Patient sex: M
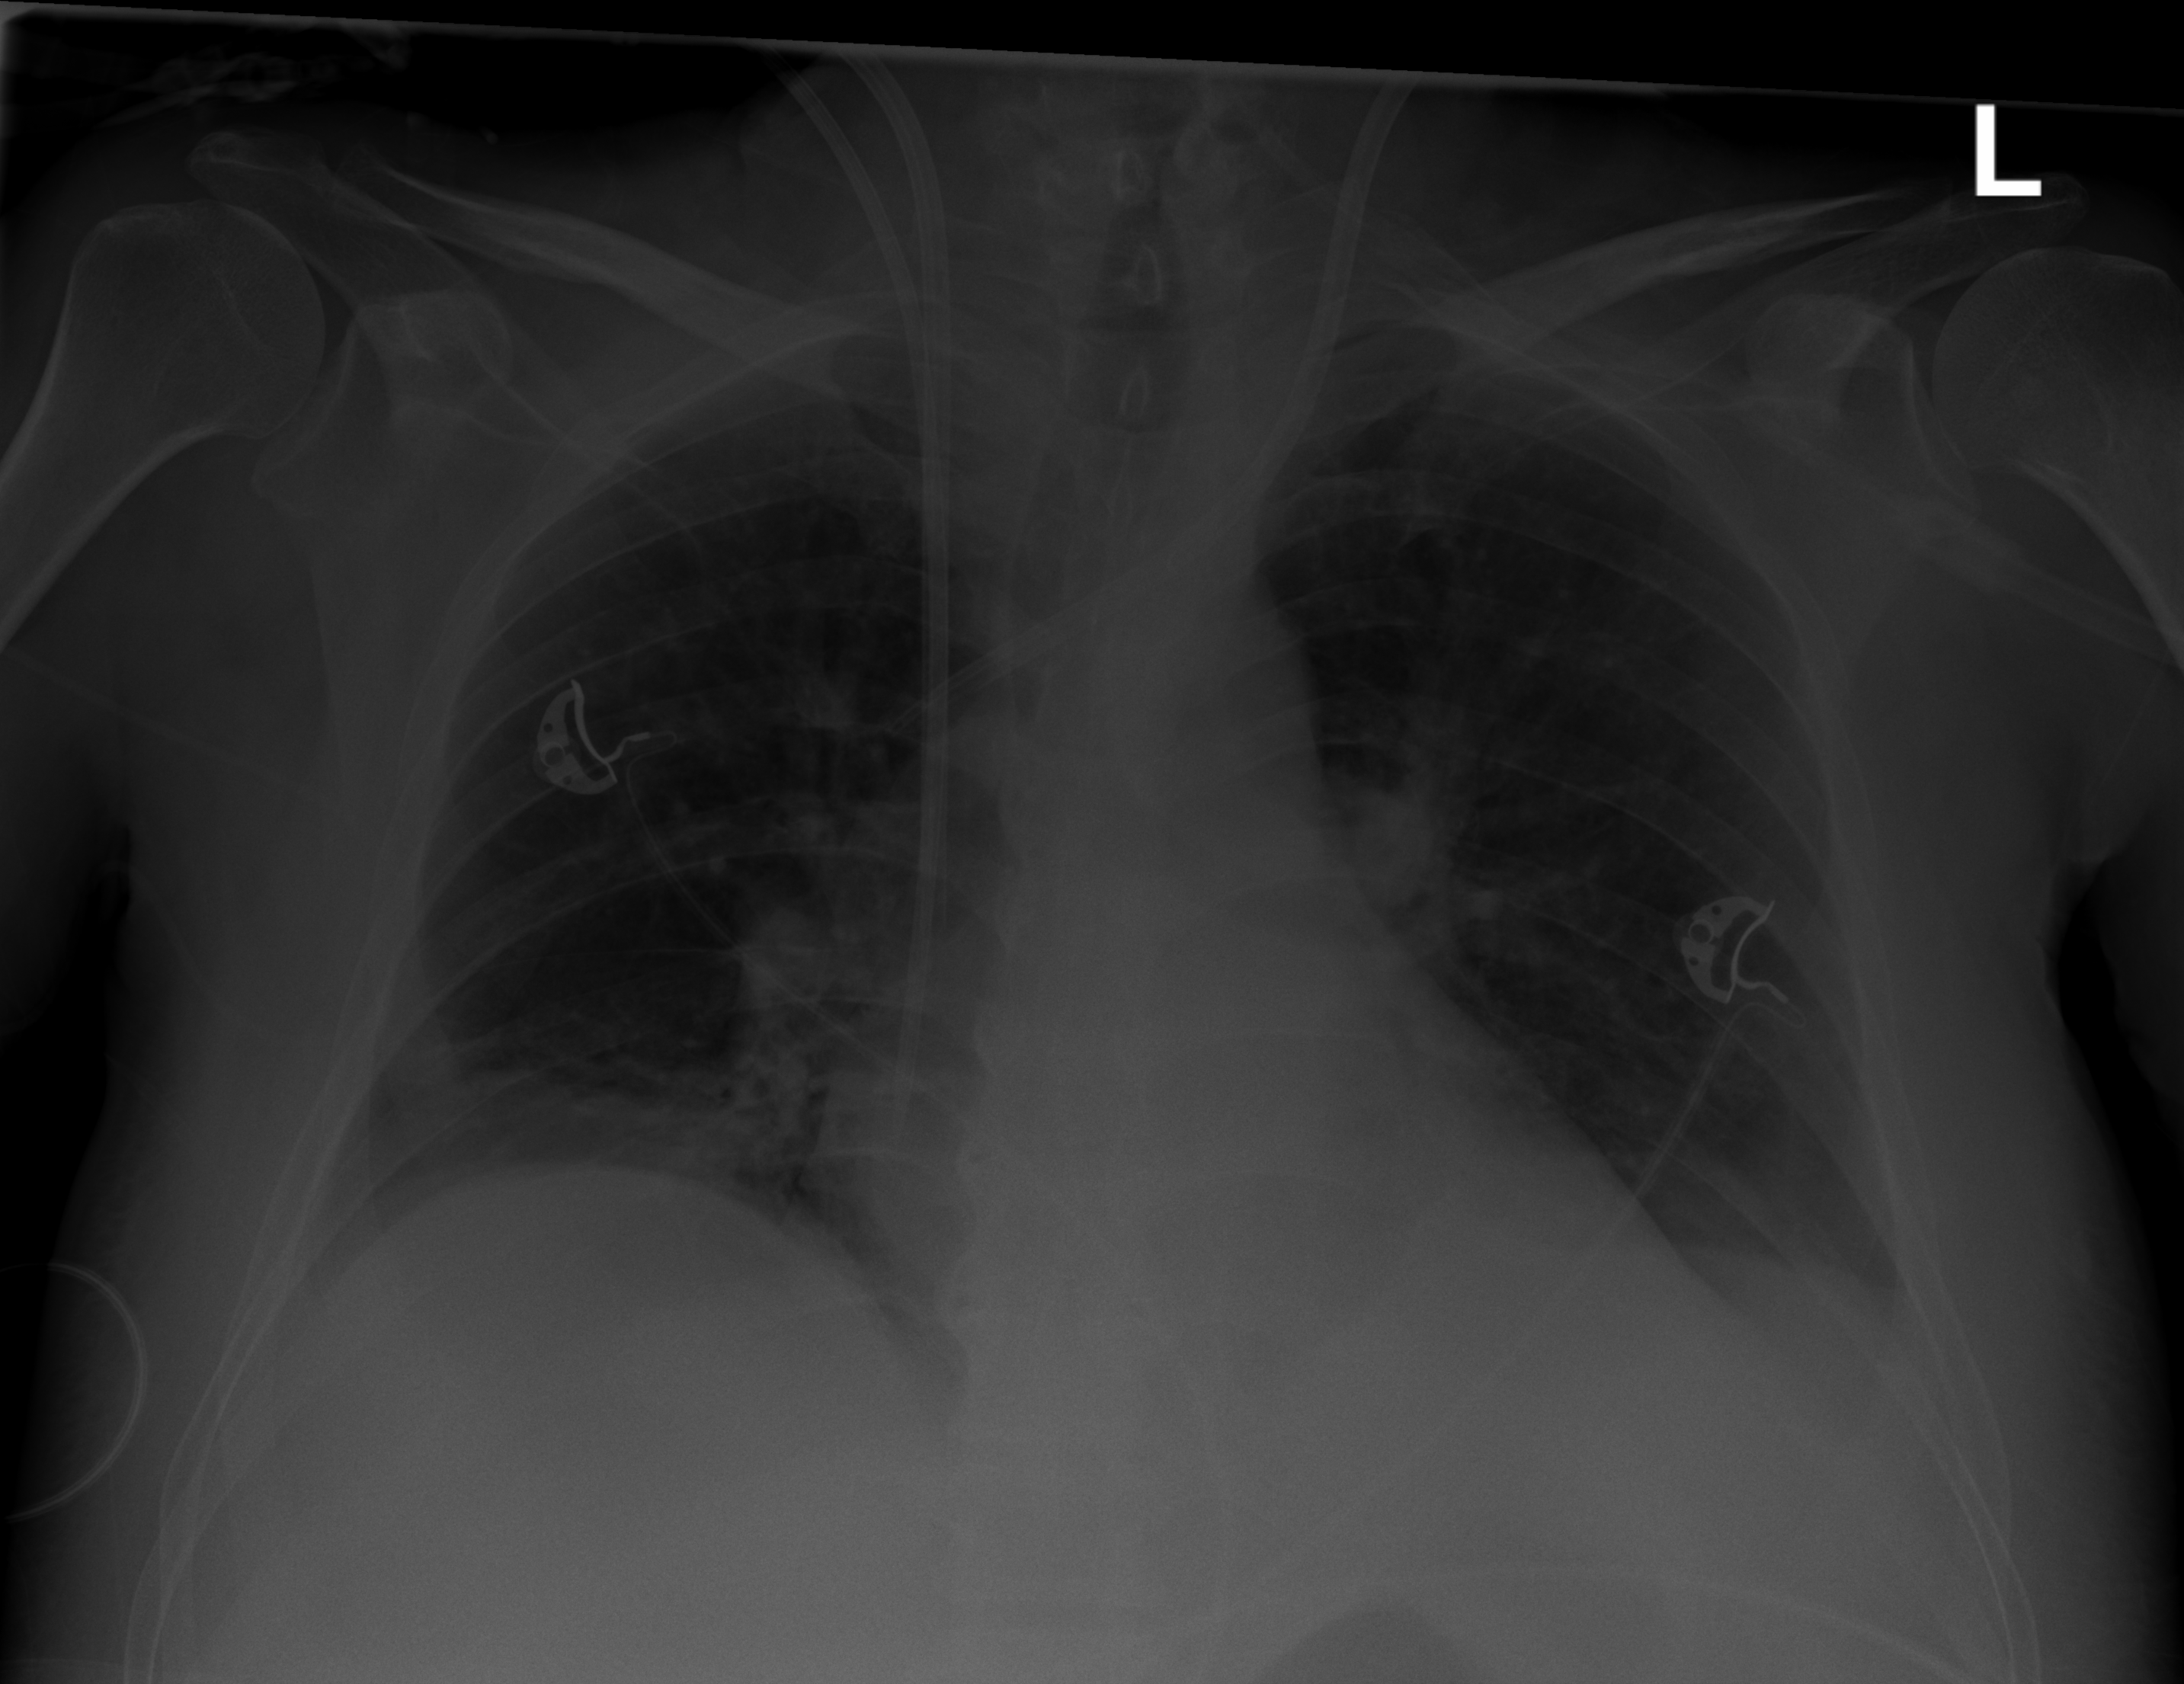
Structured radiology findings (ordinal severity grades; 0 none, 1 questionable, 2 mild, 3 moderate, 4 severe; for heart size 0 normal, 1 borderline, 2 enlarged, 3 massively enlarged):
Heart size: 1
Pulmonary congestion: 0
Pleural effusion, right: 0
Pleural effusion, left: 0
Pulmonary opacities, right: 0
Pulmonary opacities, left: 0
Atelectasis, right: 2
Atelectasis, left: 0